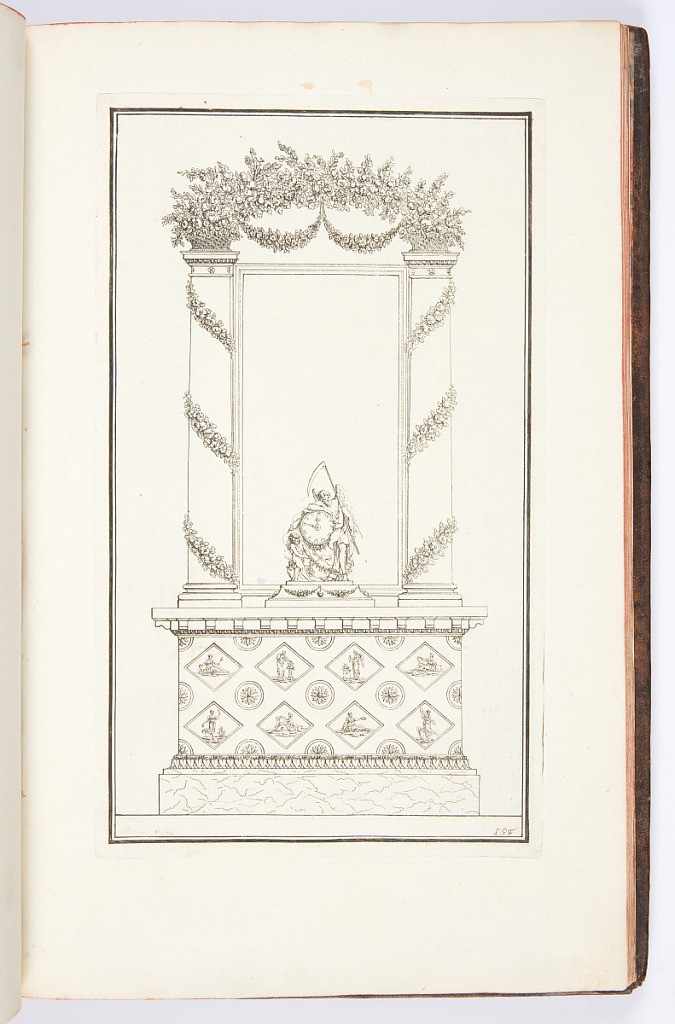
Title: Superbe POELE formant meuble et décore, multipliant les tuyaux de chaleur par le même proceed que celui du No. 6; pouvant s’ajuster devant une glace; que l’on peut renvoyer par un bouton, dans une boiserie à coulisse, et qui peut découvrir une croisée, dont la situation offre une belle vue. Il est impossible de décrire tous les changemens et avantages dont ce Poële est susceptible.
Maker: Louis-Gustave Taraval, French, 1738 – 1794
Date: ca. 1791
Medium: Etching on paper
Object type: Print
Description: Design for a stove heater decorated with neoclassical motifs, in the form of a framed mirror with a mantle clock on a pedestal decorated with a repeating diaper pattern of rosettes and classical figures, with by repeating pattern moldings of leaves, egg and dart, and corbels, along the top and bottom. A clock on the pedestal, decorated with the figure of the winged Father time holding a scythe, and a boy, with festoons of flowers, around the clockface. The clock is flanked by two columns, supporting an arch of flowers, with festoons of flowers intertwined, and a blank framed panel behind. The plate is signed.